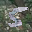
Label: 5